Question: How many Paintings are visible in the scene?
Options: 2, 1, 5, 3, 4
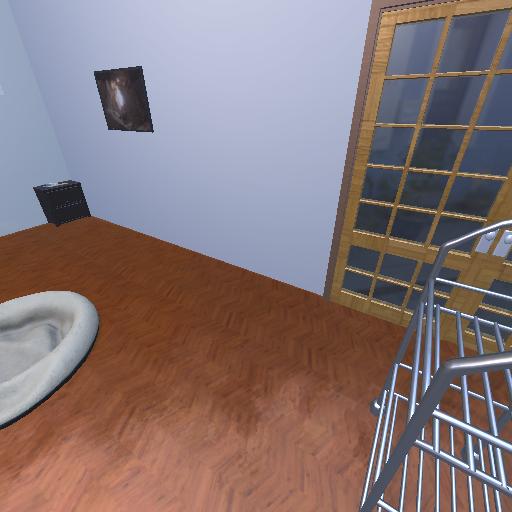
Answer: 2